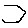
Label: hexagon